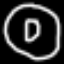
Label: donut